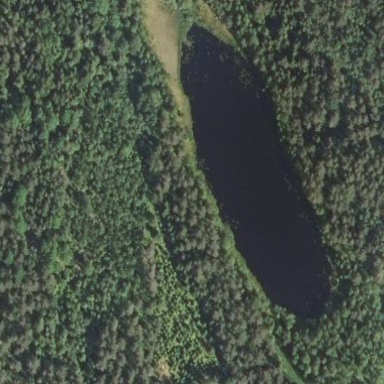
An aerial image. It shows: Pond with natural water.